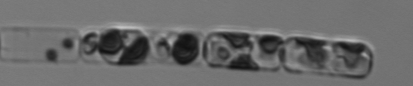
Label: Guinardia_delicatula_TAG_internal_parasite